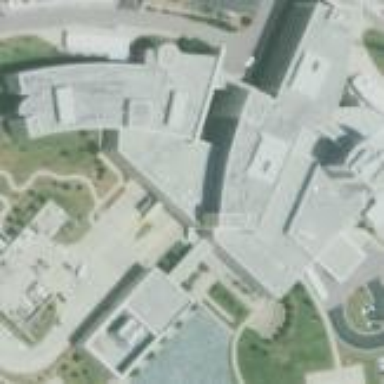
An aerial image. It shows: Hospital building.